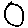
Label: circle